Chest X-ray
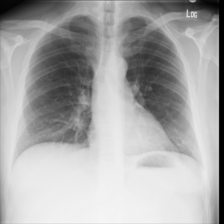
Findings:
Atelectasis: negative
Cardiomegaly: negative
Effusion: negative
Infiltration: negative
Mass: negative
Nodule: negative
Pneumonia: negative
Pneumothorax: negative
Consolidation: negative
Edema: negative
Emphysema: negative
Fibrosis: negative
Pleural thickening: negative
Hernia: negative